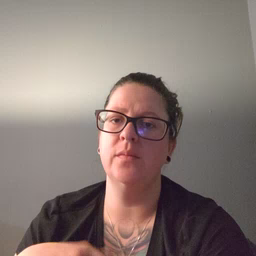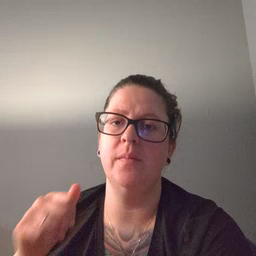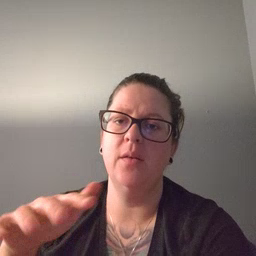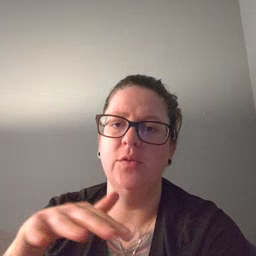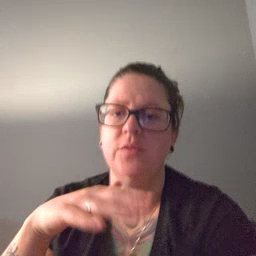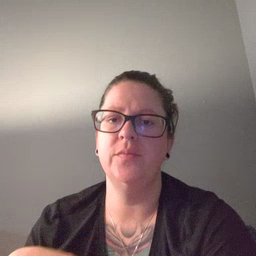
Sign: backyard